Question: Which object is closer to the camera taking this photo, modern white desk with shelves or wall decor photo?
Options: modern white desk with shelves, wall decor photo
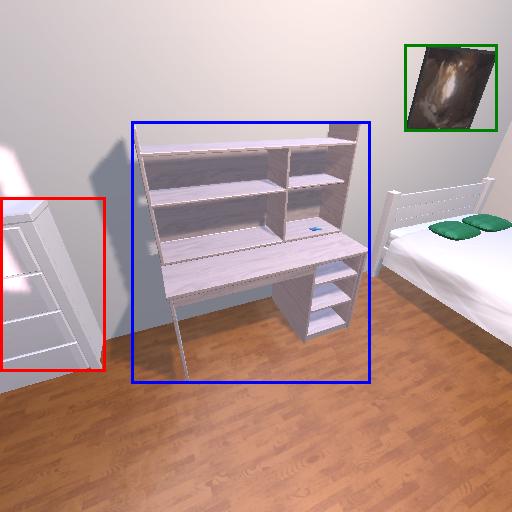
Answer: modern white desk with shelves